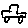
Label: car